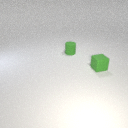
small green rubber cube in front of small green rubber cylinder